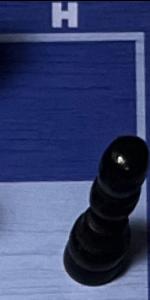
Label: Pawn_Black